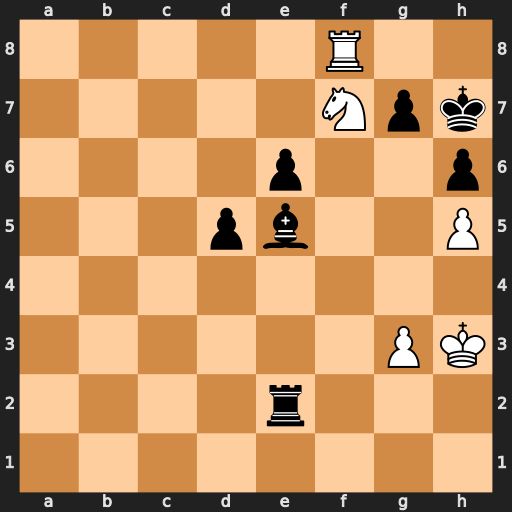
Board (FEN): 5R2/5Npk/4p2p/3pb2P/8/6PK/4r3/8
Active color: w
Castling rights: -
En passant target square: -
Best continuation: Rh8#